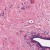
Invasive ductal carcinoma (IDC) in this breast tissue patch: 0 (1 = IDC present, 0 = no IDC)